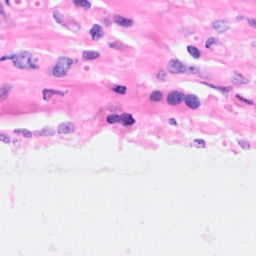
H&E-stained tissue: Breast